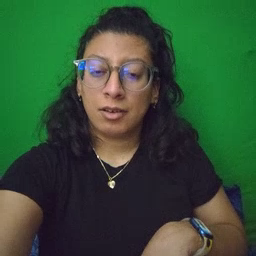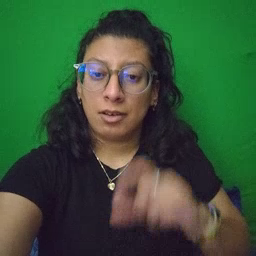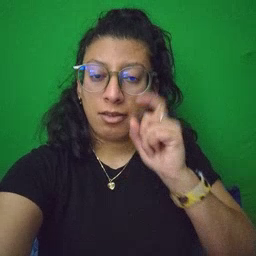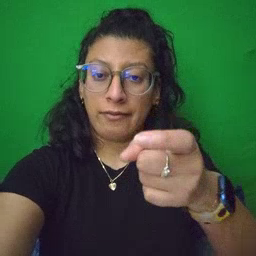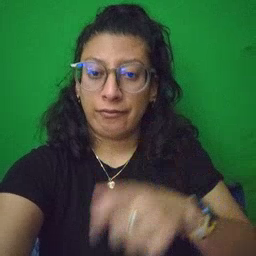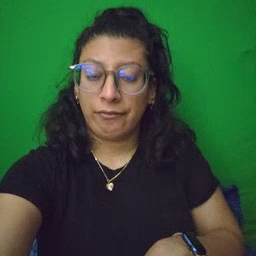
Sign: give